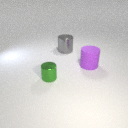
large purple rubber cylinder in front of large gray metal cylinder